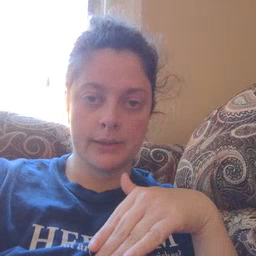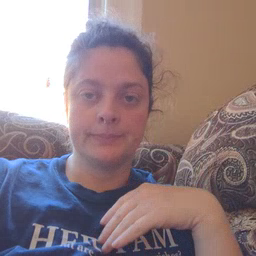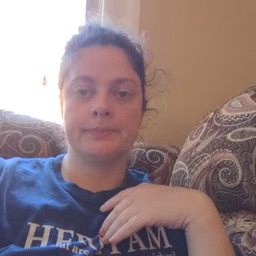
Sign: bad